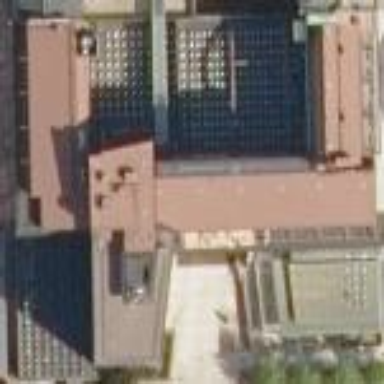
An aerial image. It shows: Part of building.